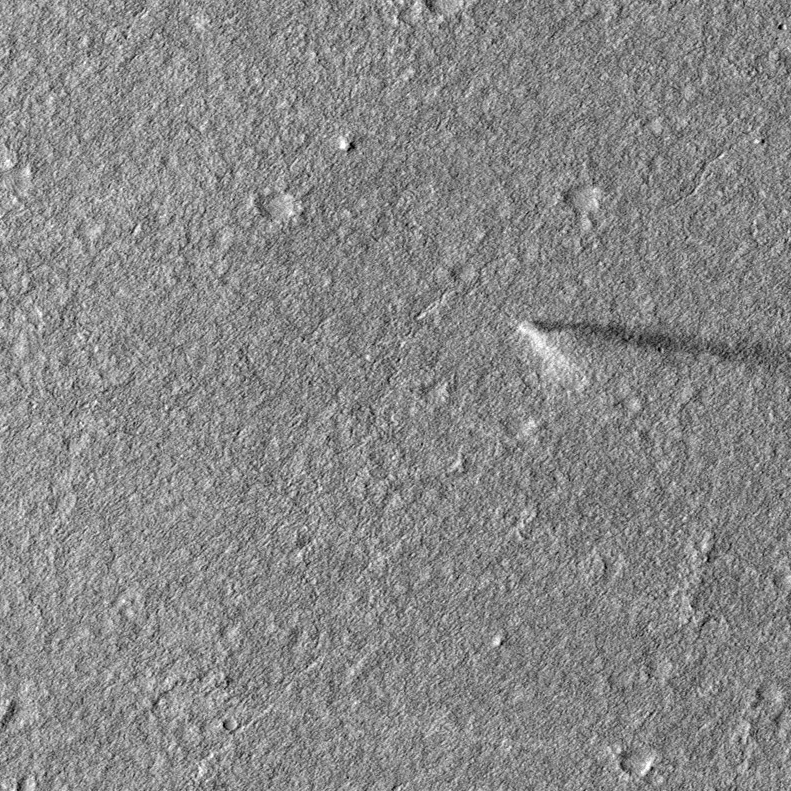
Label: dustdevil